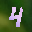
Label: 4